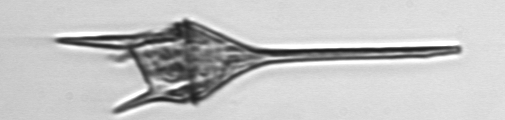
Label: Tripos_lineatus